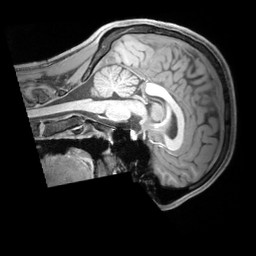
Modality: T1w
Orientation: sagittal
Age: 24
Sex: male
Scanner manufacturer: siemens
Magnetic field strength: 3 T
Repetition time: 1.97 s
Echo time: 0.00206 s